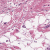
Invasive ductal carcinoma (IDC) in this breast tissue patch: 0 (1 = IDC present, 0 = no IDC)